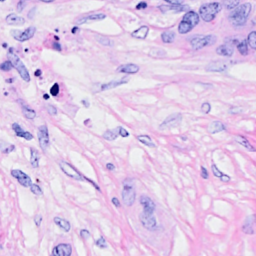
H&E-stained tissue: Breast